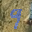
Label: 9